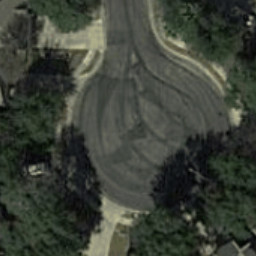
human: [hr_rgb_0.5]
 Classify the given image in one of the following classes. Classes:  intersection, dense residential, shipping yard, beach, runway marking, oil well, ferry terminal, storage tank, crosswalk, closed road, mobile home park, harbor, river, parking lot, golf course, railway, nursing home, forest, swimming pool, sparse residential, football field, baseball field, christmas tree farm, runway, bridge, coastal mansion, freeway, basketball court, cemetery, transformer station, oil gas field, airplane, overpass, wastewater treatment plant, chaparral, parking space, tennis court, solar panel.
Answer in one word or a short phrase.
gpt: closed road